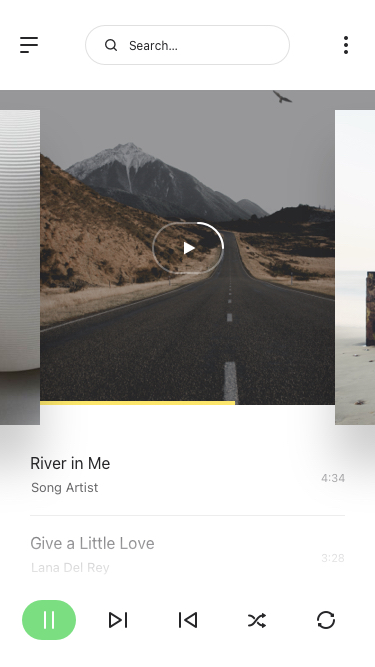
Text in this UI design:
Give a Little Love
Lana Del Rey
3:28
River in Me
Song Artist
4:34
Vome My Way
Song Artist
5:56